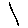
Label: line